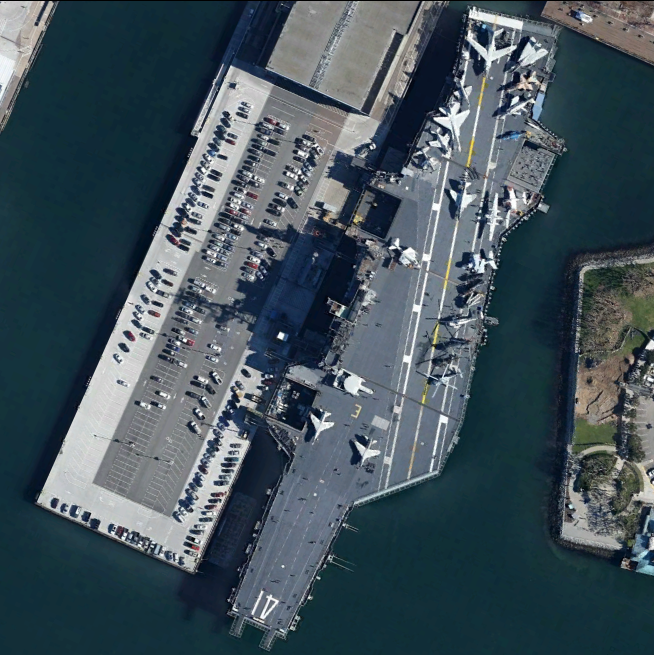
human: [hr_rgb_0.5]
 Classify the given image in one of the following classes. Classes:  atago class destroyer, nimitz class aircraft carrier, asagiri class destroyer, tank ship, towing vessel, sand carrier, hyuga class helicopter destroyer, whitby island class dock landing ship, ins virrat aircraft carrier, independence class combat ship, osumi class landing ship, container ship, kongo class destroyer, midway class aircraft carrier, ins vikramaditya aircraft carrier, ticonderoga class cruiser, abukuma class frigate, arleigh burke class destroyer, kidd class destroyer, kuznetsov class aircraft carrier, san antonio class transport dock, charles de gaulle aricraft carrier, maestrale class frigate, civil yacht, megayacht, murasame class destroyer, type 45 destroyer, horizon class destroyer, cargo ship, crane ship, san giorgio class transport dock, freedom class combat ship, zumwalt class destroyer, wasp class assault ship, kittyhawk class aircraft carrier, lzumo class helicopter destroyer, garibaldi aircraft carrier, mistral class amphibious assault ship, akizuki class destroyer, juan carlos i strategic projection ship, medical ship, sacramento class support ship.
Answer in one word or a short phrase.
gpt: Midway class aircraft carrier